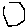
Label: hexagon